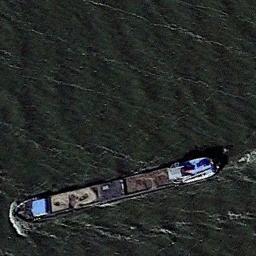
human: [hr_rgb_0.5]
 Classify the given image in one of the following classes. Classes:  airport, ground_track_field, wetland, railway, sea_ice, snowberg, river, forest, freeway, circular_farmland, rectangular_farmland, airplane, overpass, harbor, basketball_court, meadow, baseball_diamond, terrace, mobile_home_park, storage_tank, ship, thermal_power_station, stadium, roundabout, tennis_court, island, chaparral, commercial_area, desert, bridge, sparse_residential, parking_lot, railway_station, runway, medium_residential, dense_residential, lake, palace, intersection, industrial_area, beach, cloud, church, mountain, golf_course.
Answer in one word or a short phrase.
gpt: ship